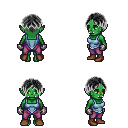
a pixel art fantasy rpg character, female body template, orc, green skin, blue vest, magenta pants, gray parted hairstyle, metal gloves, brown shoes, four views (front, back, left, right), 2x2 character sprite sheet, small pixel art, hard edges, no anti-aliasing